Interaction volume radius: 10 \u00c5
Interaction volume height: 20 \u00c5
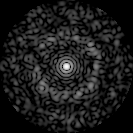
Disorder parameter: 0.8376